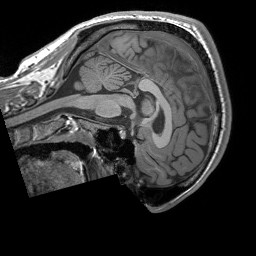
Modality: T1w
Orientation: sagittal
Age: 19
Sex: male
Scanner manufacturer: siemens
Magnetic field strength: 3 T
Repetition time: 1.9 s
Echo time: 0.00252 s